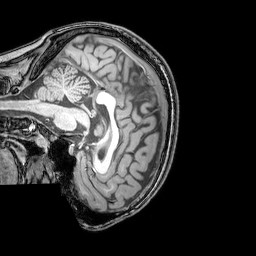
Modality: T1w
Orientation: sagittal
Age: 26
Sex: male
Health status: healthy
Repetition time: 0.081 s
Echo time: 0.037 s